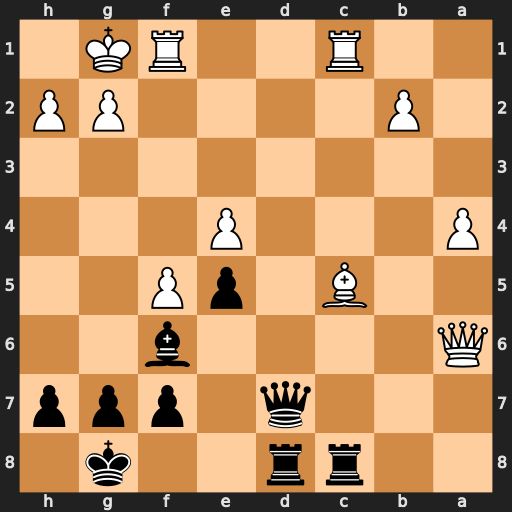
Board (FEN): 2rr2k1/3q1ppp/Q4b2/2B1pP2/P3P3/8/1P4PP/2R2RK1
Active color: b
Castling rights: -
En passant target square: -
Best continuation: Rxc5 Rxc5 Qd4+ Kh1 Qxc5